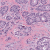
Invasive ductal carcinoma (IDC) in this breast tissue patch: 1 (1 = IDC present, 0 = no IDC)